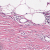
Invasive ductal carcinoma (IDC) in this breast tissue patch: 0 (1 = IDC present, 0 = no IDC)